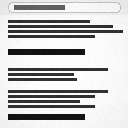
Screen state: on